Question: I'm working with some data on all previous US Senators. I want to graph the frequencies of various tenure lengths, separated by party for the Democrats, Republicans, Whigs, Federalists, and Democratic-Republicans. I've gotten the plot made but having it give me information for every year is really hard to read, so I want to downsample by terms of 6 years. If this were a simple histogram, I would just reduce the number of bins, but since it's a bar plot I get 'AttributeError: Unknown property bins' when I try to specify 'bins' as a parameter.
I want something like this but less finely grained:

'''
def tenure_count(frame, party):
return frame[frame.party == party].tenure.value_counts().reindex(
[x for x in range(0, 52) if x % 1 == 0], fill_value=0)
df = pd.read_csv("congress_tenure.csv", header=0)
df = df[['tenure', 'party']].sort_values('tenure')
parties = ['Democrat', 'Republican', 'Democratic-Republican', 'Whig', 'Federalist']
counts = pd.DataFrame(
np.column_stack(
[tenure_count(df, x) for x in parties]
)
)
counts.columns = parties
counts.index.name = 'tenure'
counts.plot(kind='bar')
plt.show()
'''
The 'counts' DataFrame look like:
'''
Democrat Republican Democratic-Republican Whig Federalist
tenure
0 63 25 7 0 6
1 82 59 19 9 8
2 52 21 12 3 11
3 36 17 15 3 14
4 40 20 11 6 9
5 39 37 10 4 5
... ... ... ... ... ...
'''
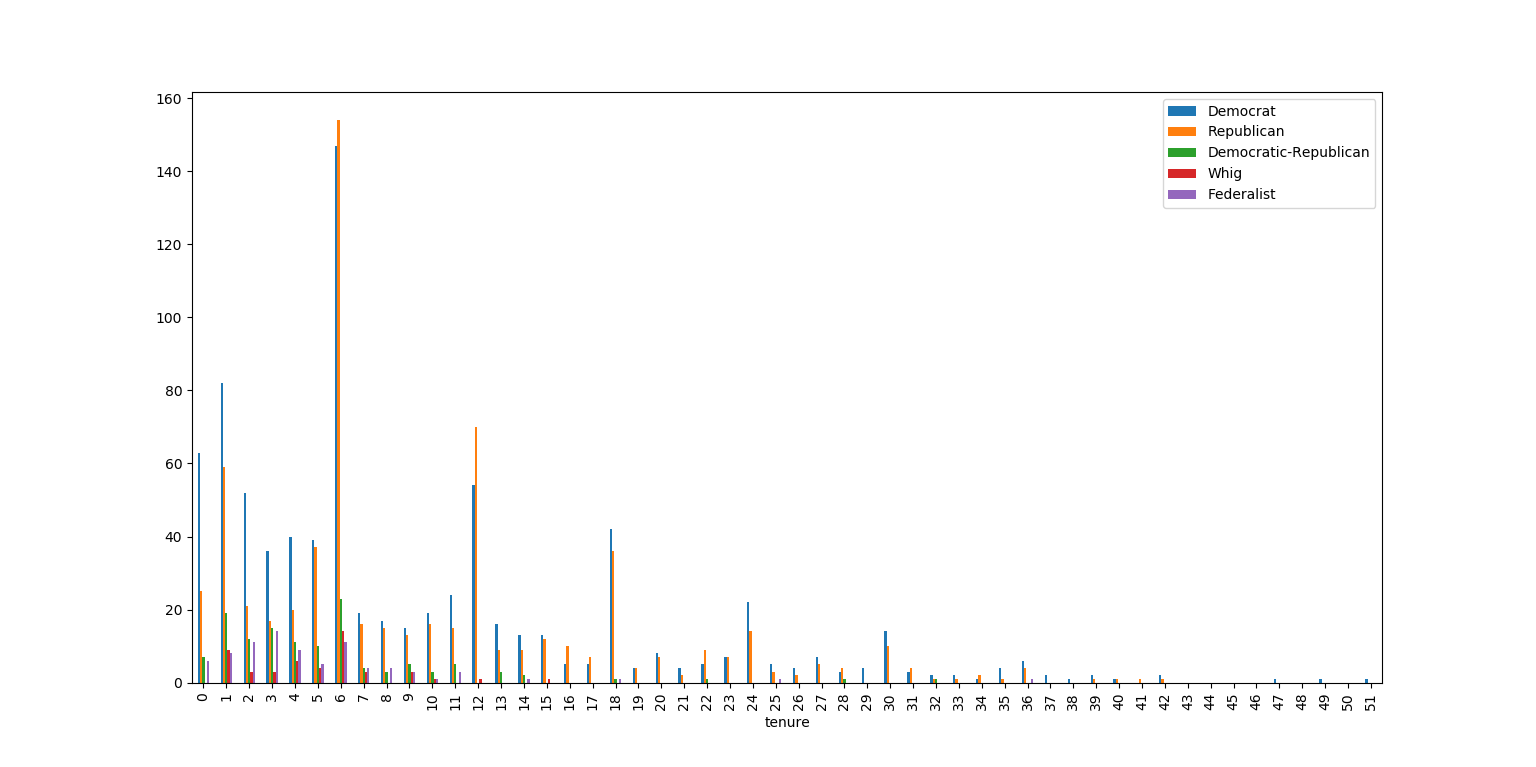
Answer: You can bin your data using the approach <URL>. You just need to decide what you want to do with the values: sum, average, etc. It would look something like this:
'''
binned = counts.groupby(counts.index // 6).sum()
binned.plot.bar()
'''